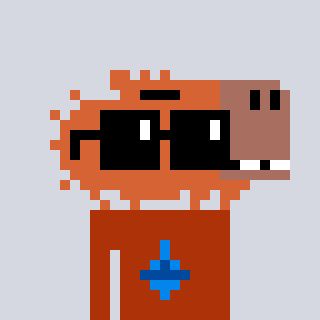
a pixel art character with square black sunglasses, a capybara-shaped head and a hotbrown-colored body on a cool background